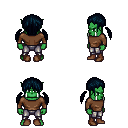
a pixel art fantasy rpg character, male body template, orc, green skin, brown long-sleeve shirt, metal pants, raven twin-tailed hairstyle, brown shoes, four views (front, back, left, right), 2x2 character sprite sheet, small pixel art, hard edges, no anti-aliasing